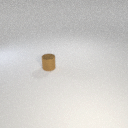
small brown metal cylinder